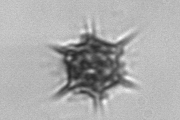
Label: Dictyocha